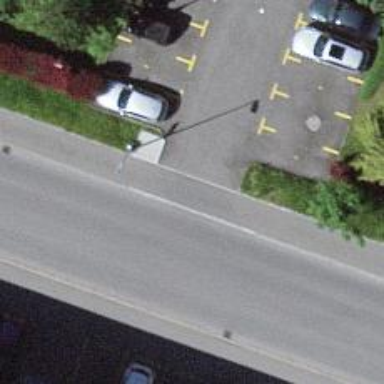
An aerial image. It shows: Unmarked road crossing.